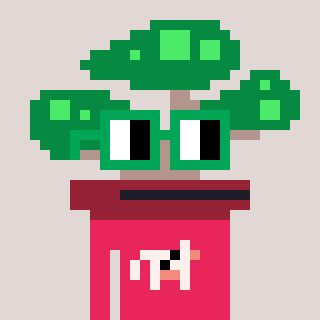
a pixel art character with square green glasses, a bonsai-shaped head and a redpinkish-colored body on a warm background